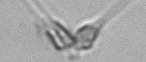
Label: Asterionellopsis_glacialis